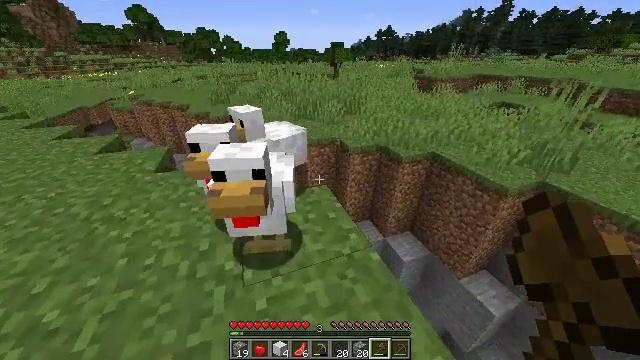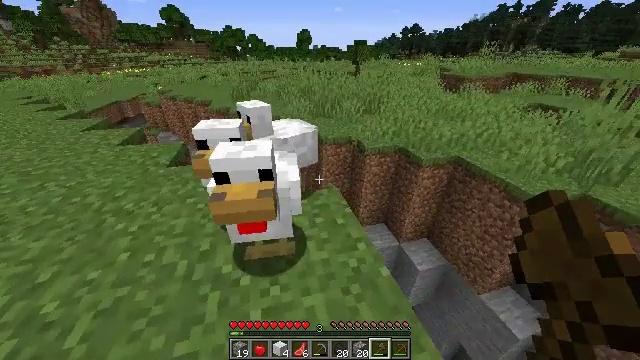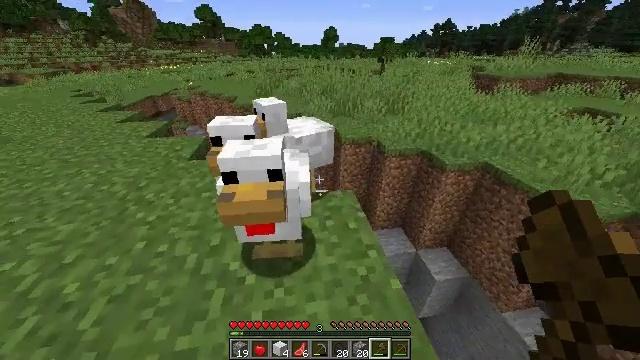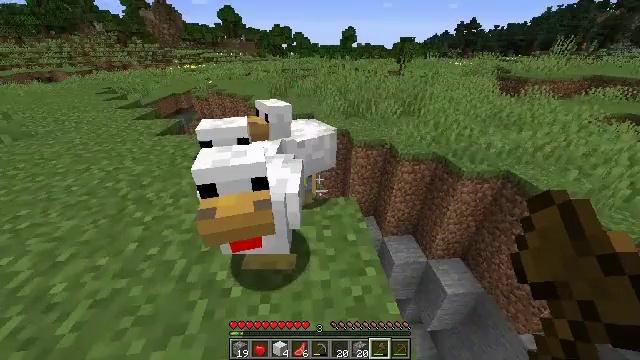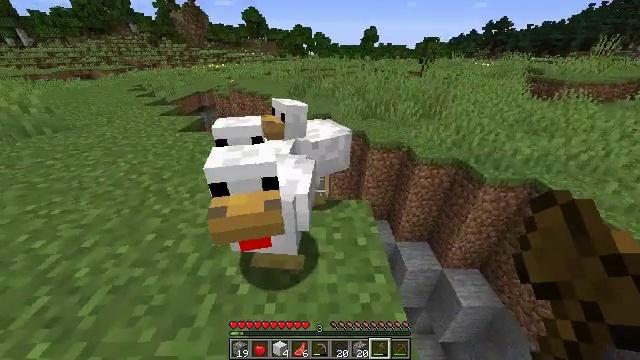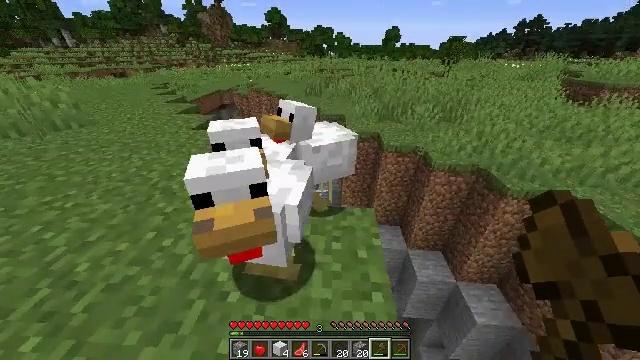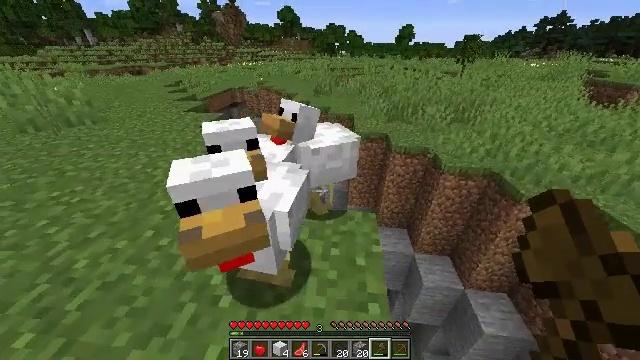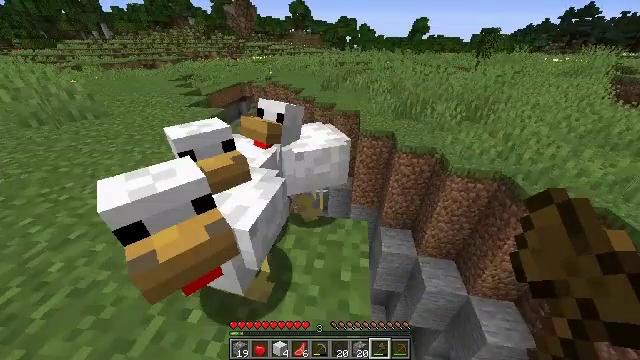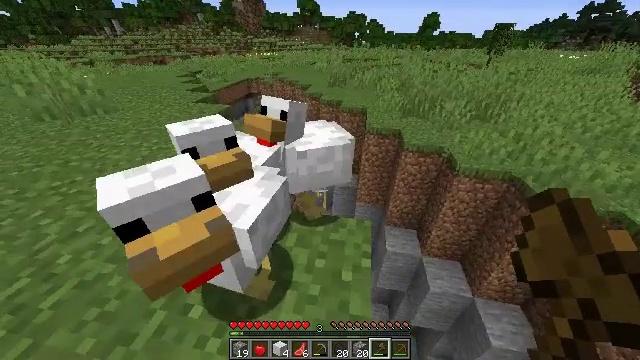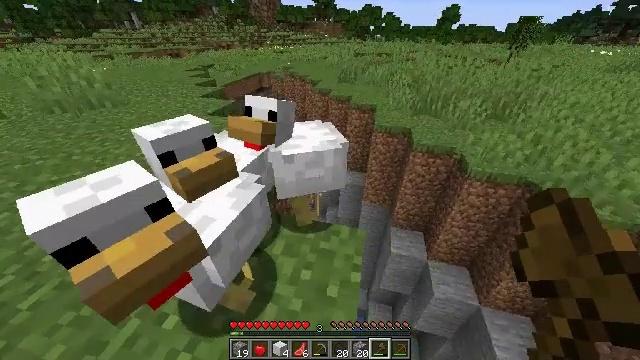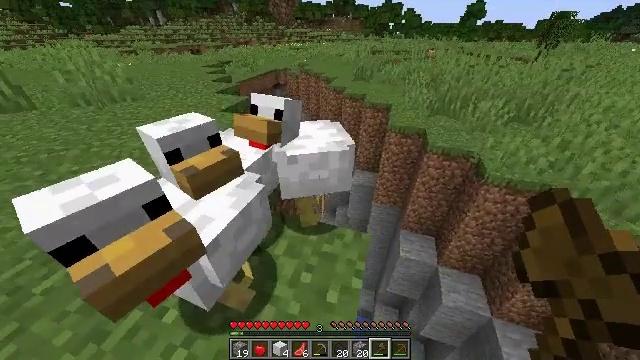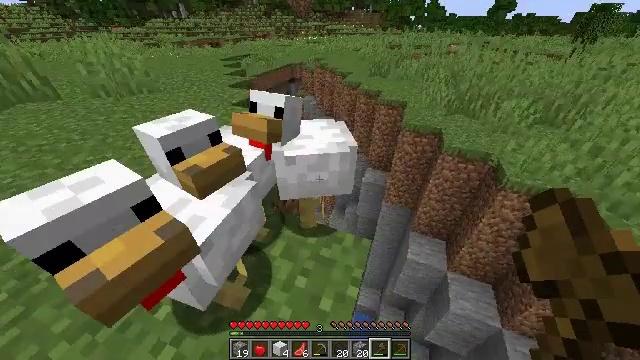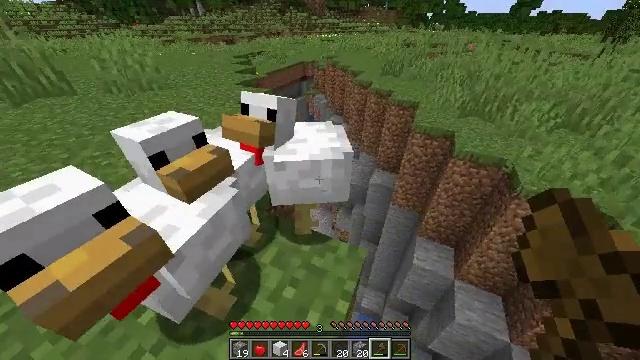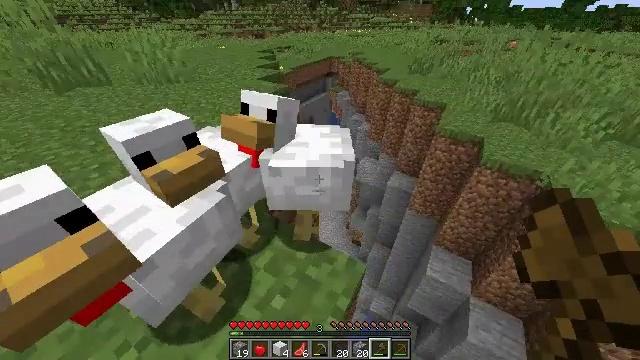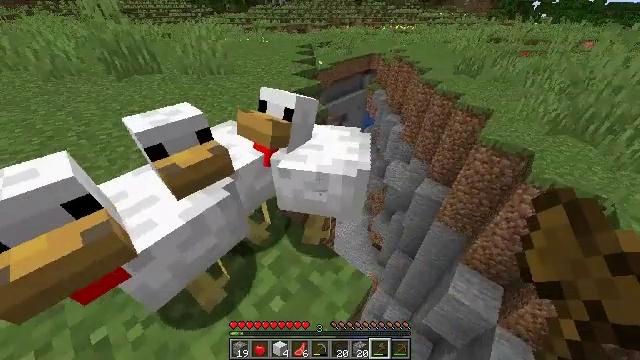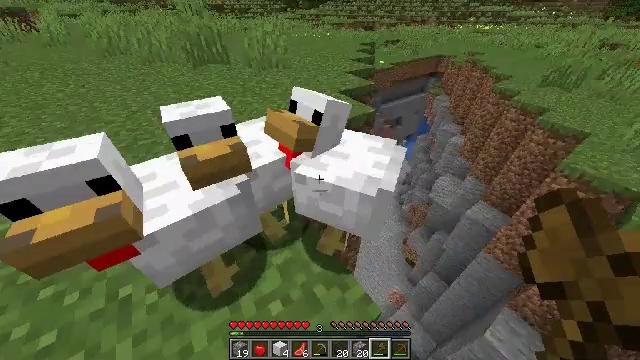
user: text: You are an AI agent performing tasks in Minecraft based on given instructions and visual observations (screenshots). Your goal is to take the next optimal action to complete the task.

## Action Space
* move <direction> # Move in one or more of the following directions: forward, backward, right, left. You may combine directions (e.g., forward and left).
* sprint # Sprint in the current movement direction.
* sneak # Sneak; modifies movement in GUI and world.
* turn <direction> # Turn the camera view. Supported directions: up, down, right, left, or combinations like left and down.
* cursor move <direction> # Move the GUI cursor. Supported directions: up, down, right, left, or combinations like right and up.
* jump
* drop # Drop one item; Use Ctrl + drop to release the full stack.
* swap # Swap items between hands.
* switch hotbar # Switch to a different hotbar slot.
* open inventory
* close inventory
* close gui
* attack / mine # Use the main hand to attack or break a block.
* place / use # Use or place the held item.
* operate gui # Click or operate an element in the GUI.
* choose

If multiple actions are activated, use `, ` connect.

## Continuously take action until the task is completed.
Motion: motion action
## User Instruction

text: Hunt animals.
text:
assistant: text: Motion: move forward and move right, sneak, turn left
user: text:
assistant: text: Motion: move forward and move right, sneak, turn left
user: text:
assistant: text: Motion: move forward and move right, sneak, turn left
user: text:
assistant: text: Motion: move forward and move right, sneak, turn left
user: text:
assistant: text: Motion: move forward and move right, sneak, turn left
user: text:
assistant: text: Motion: move forward and move right, sneak, turn left
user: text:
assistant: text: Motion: move forward and move right, sneak, turn left and down
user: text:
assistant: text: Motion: move forward and move right, sneak, turn left
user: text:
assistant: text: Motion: move forward and move right, sneak, turn left and down
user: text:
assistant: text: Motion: move forward and move right, sneak, turn left
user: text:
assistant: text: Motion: move forward and move right, sneak, turn left and down
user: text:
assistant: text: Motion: move forward and move right, sneak, turn left
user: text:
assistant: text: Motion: move forward and move right, sneak, turn left
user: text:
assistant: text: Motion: move forward and move right, sneak, turn left
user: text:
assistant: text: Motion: move forward and move right, sneak, turn left
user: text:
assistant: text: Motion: move forward and move right, sneak, turn left
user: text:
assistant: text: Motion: move forward and move right, sneak, turn left and down
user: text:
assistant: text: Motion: move forward and move right, sneak, turn left
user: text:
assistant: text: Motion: move forward and move right, sneak, turn left
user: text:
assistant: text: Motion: move forward and move right, sneak, turn left
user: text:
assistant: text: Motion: move forward and move right, sneak, turn left
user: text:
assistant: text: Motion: sneak, turn left
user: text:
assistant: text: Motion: sneak
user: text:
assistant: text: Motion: sneak, turn left
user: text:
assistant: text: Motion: sneak, turn left and down
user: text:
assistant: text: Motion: sneak, turn left and down
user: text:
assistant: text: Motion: sneak, attack / mine
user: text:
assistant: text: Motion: sneak, attack / mine
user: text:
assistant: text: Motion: sneak, attack / mine
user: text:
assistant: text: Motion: sneak, turn left, attack / mine